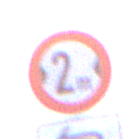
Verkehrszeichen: TatsaechlicheBreite2
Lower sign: RichtungsangabeDurchPfeile2
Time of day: SunriseSunset
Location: Outdoor (Urban)
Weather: Clear
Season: NotSpecified
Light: Natural